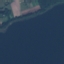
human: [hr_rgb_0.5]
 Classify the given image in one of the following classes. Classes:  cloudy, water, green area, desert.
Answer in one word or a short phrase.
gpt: water